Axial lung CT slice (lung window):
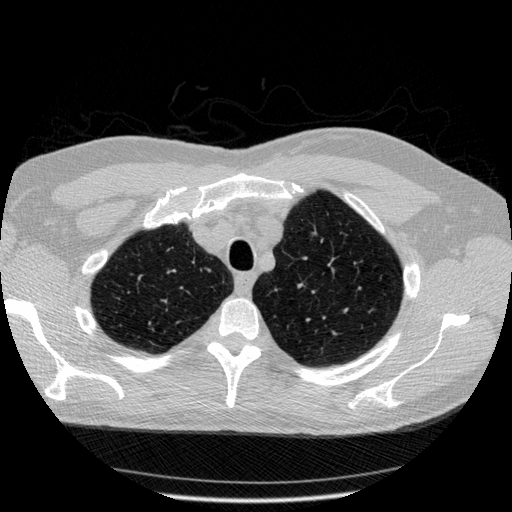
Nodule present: no